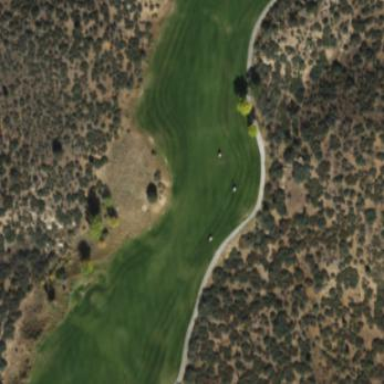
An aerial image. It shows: Area with grass used as rough in golf course.